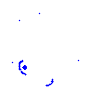
Particle: pion